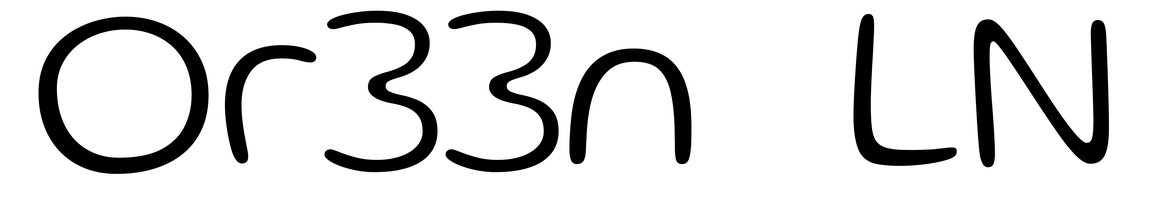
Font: Gluten_ExtraLight